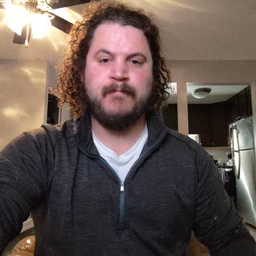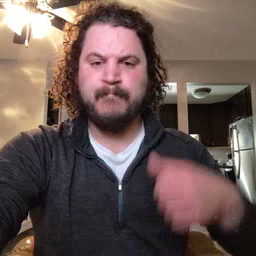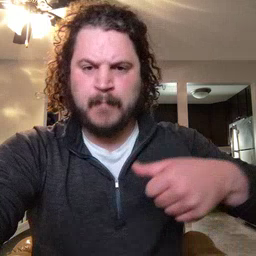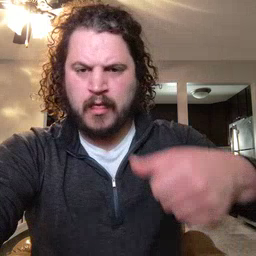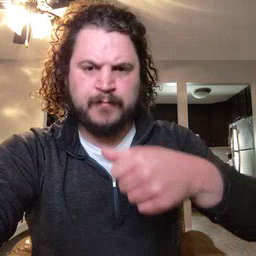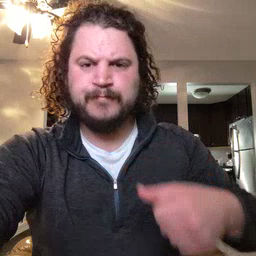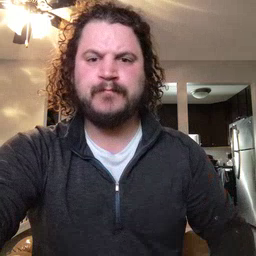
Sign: puzzle